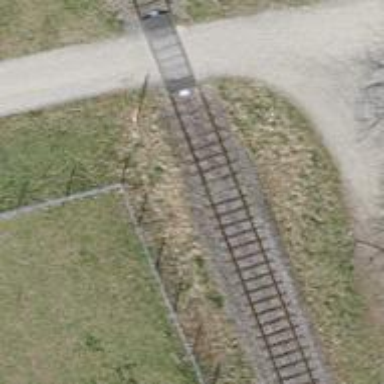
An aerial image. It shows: Railway track.